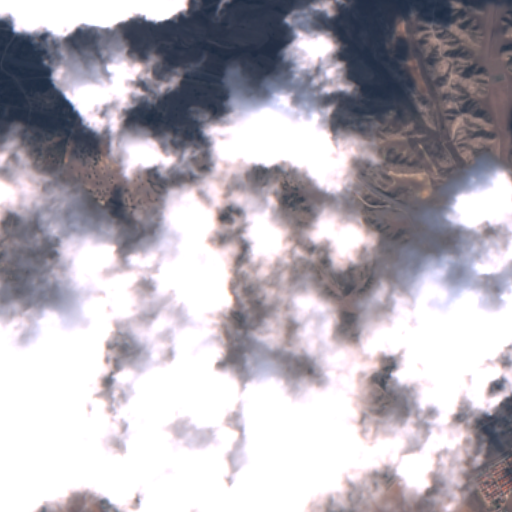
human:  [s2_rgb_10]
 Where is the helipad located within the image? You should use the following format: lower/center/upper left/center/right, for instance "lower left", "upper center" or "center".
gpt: The helipad is located in the lower right of the image.
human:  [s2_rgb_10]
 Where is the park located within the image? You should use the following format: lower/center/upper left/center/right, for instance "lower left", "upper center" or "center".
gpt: The park is located in the lower right of the image.
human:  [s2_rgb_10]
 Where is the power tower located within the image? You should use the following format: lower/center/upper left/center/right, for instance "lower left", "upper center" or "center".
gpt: The power tower is located in the lower left of the image.
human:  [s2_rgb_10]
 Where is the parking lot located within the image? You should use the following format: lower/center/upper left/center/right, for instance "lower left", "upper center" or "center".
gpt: There is no parking lot in the image.